Field crop: maize
Growth stage: 2
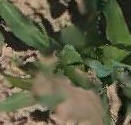
Species: maize